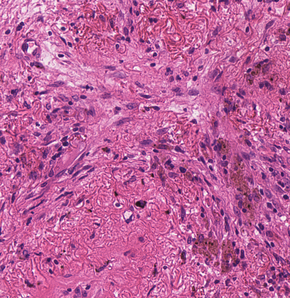
Tumor epithelial tissue: no
Tumor-associated stroma tissue: yes
Normal tissue: no